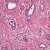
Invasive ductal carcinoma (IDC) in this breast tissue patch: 1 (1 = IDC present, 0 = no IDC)